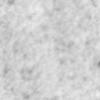
Label: no_change